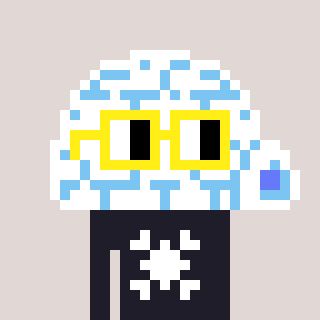
a pixel art character with square yellow glasses, a igloo-shaped head and a grayscale-colored body on a warm background